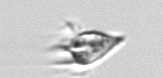
Label: Paratontonia_gracillima